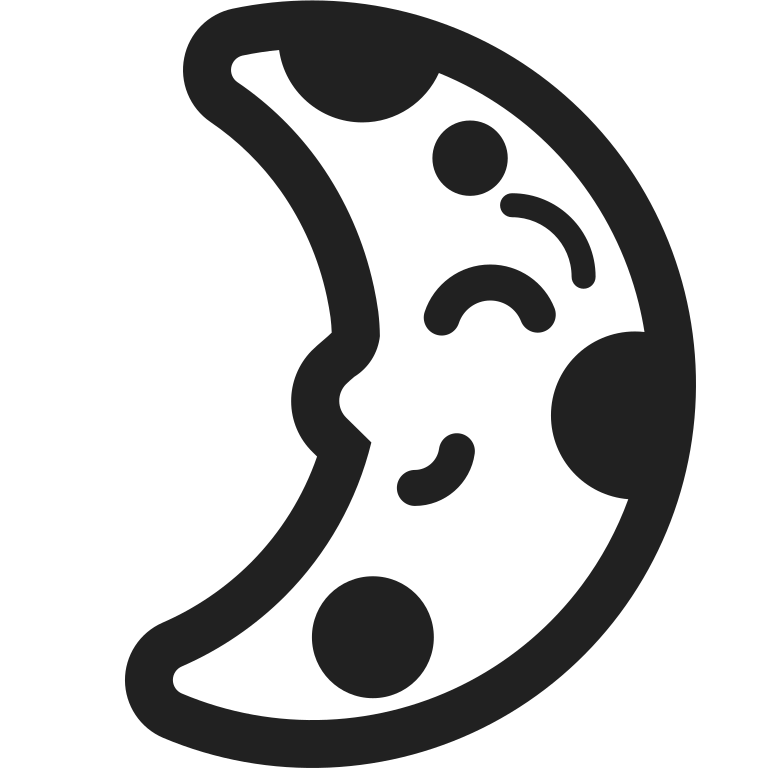
first quarter moon face high contrast